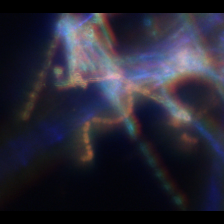
Taxon: Diatom_aggregate
Group: Diatoms